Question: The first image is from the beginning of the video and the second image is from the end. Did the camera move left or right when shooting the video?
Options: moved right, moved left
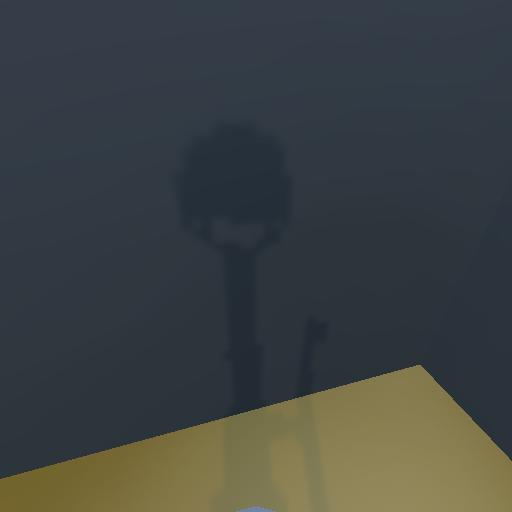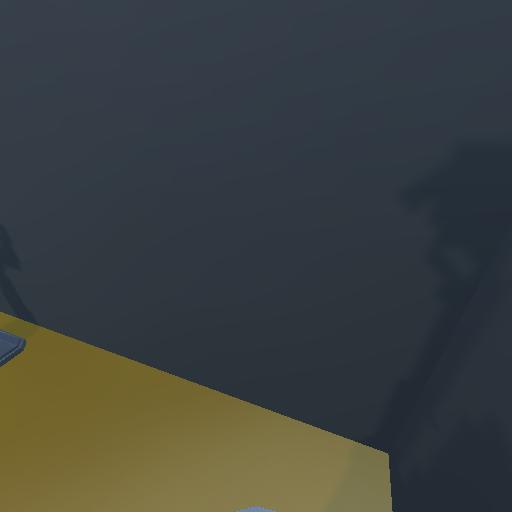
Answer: moved right